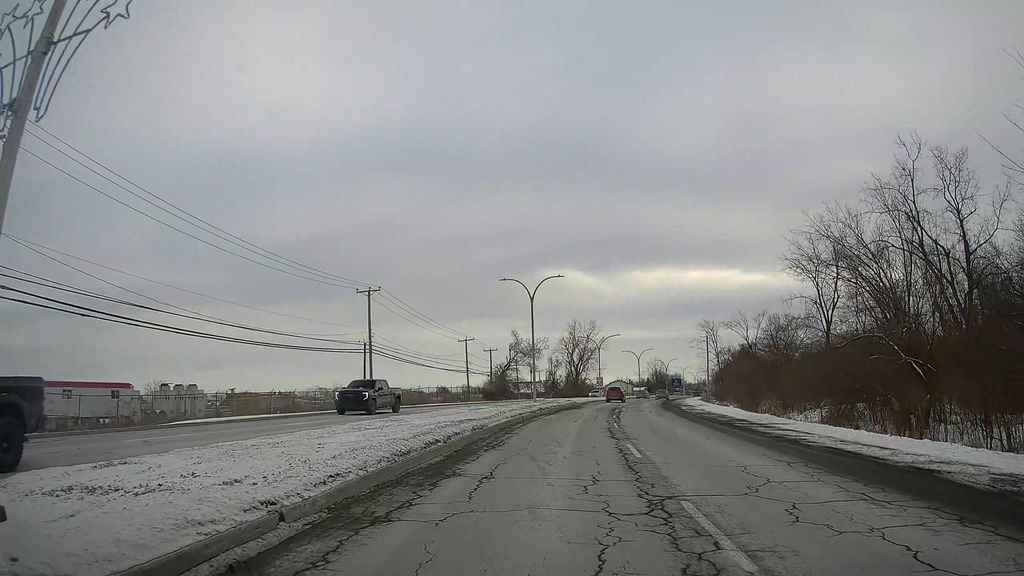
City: montreal